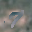
Label: 7